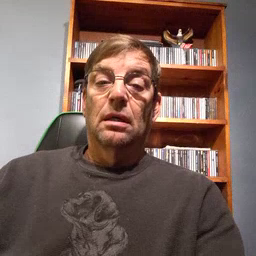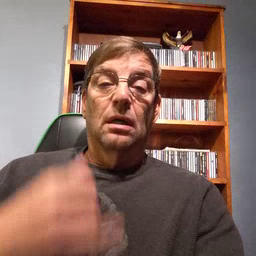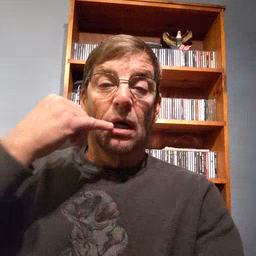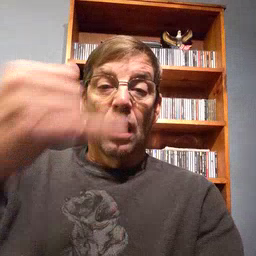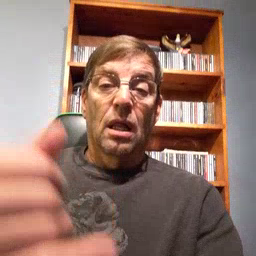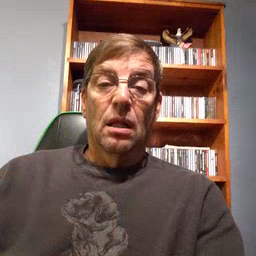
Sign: callonphone